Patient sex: M
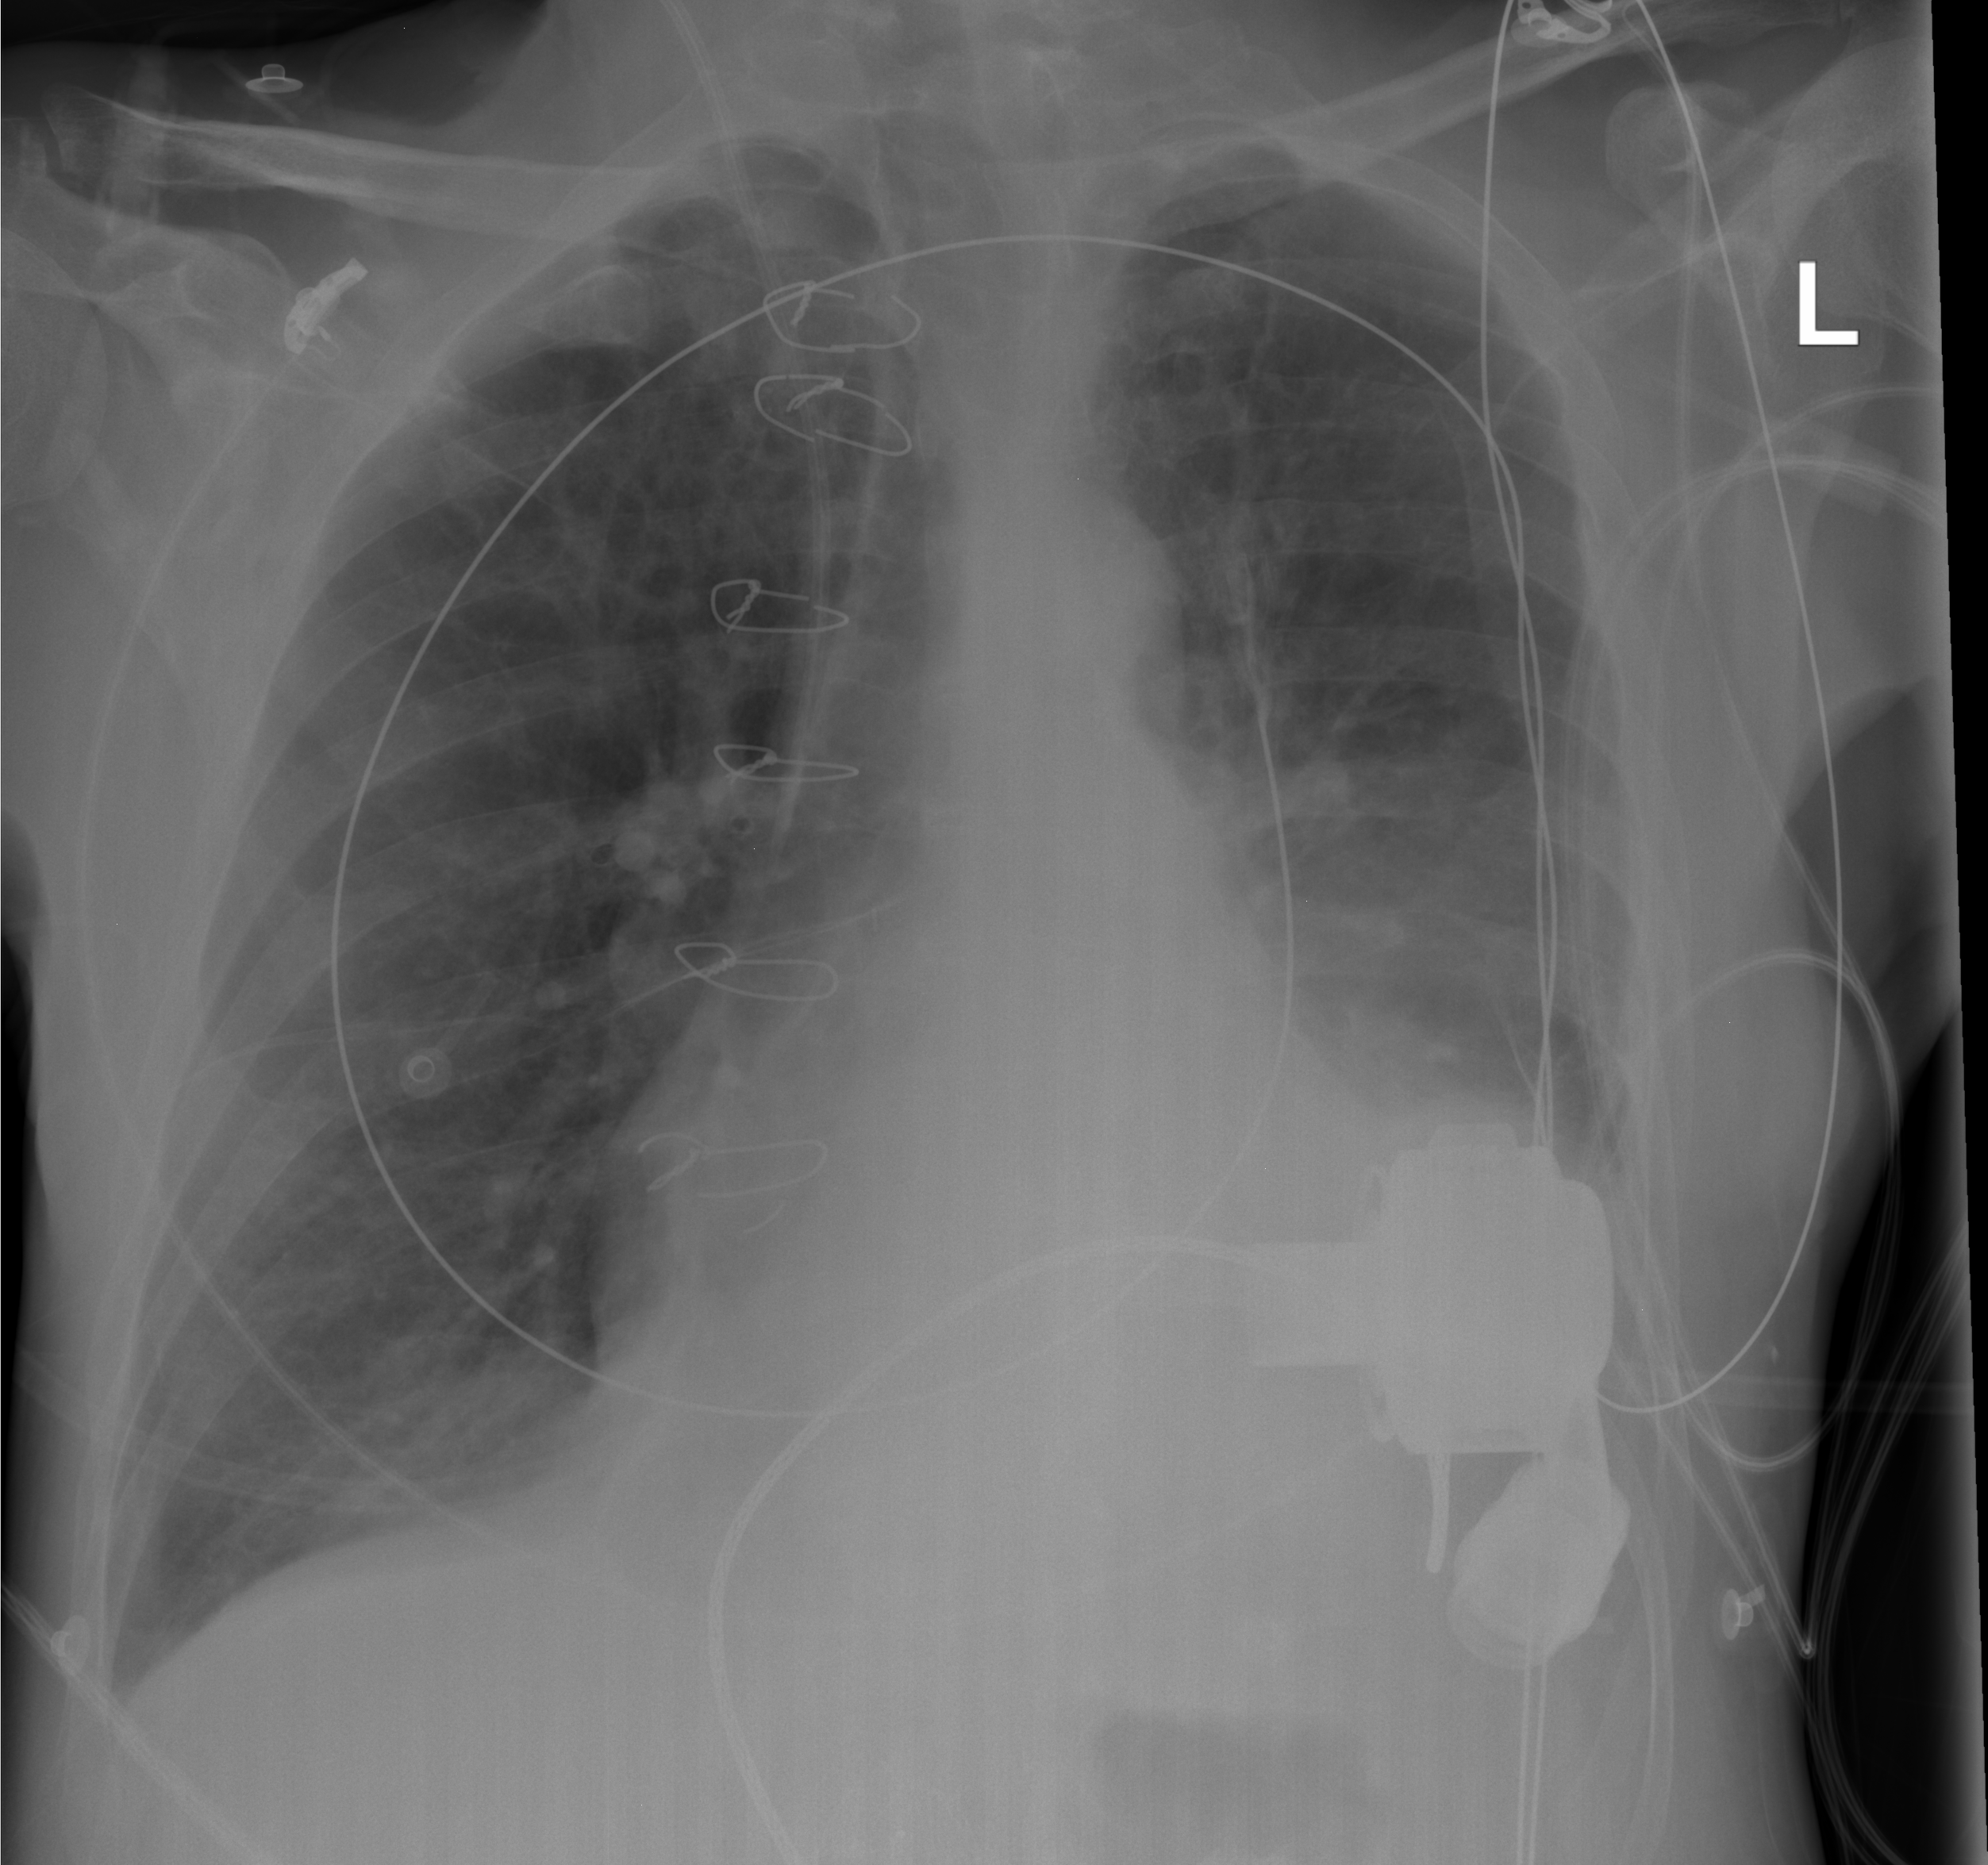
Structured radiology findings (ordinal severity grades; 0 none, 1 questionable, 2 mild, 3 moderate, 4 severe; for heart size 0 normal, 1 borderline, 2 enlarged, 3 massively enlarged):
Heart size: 2
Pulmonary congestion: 0
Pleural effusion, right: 0
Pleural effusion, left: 2
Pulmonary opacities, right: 2
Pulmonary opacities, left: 1
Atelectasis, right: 0
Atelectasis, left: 2